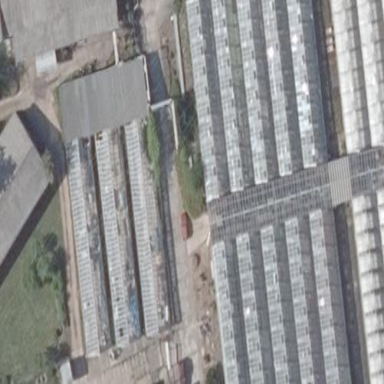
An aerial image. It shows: Greenhouse.